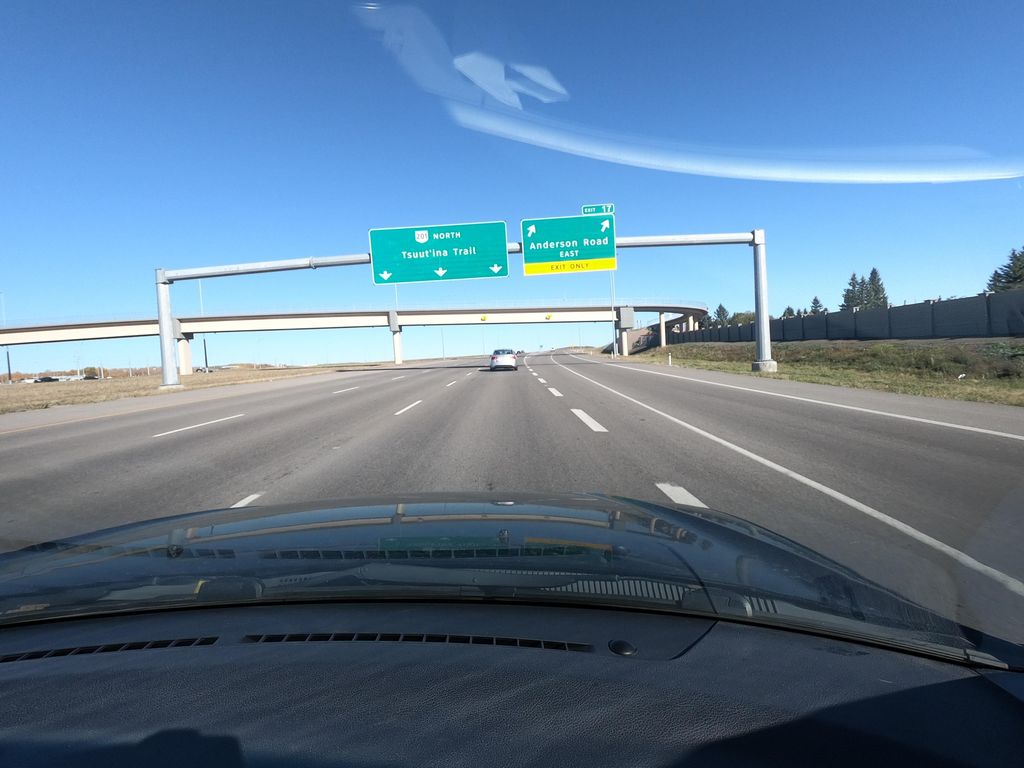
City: calgary